Interaction volume radius: 5 \u00c5
Interaction volume height: 35 \u00c5
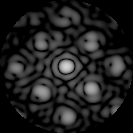
Disorder parameter: 0.3553